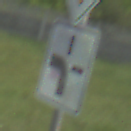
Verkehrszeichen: VerlaufVorfahrtsstrasse1
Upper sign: Vorfahrtsstrasse
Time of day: MorningAfternoon
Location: Outdoor (Nature)
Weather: PartlyCloudy
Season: NotSpecified
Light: Natural